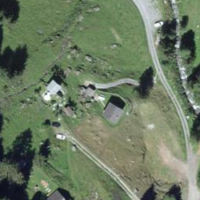
EUNIS habitat code: 26
Species observed at this site:
Oenanthe oenanthe
Nucifraga caryocatactes